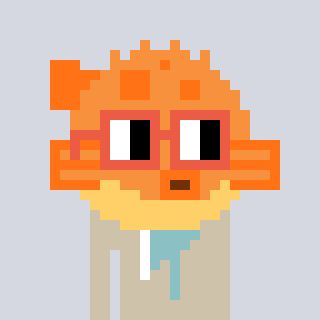
a pixel art character with square orange glasses, a pufferfish-shaped head and a bege-colored body on a cool background